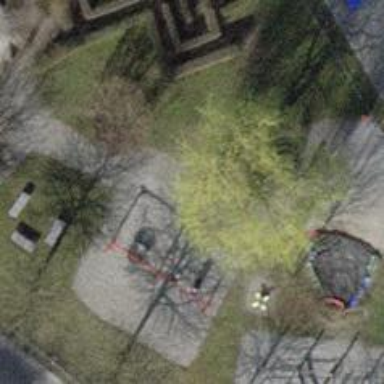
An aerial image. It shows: Picnic table located in leisure land area.